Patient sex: F
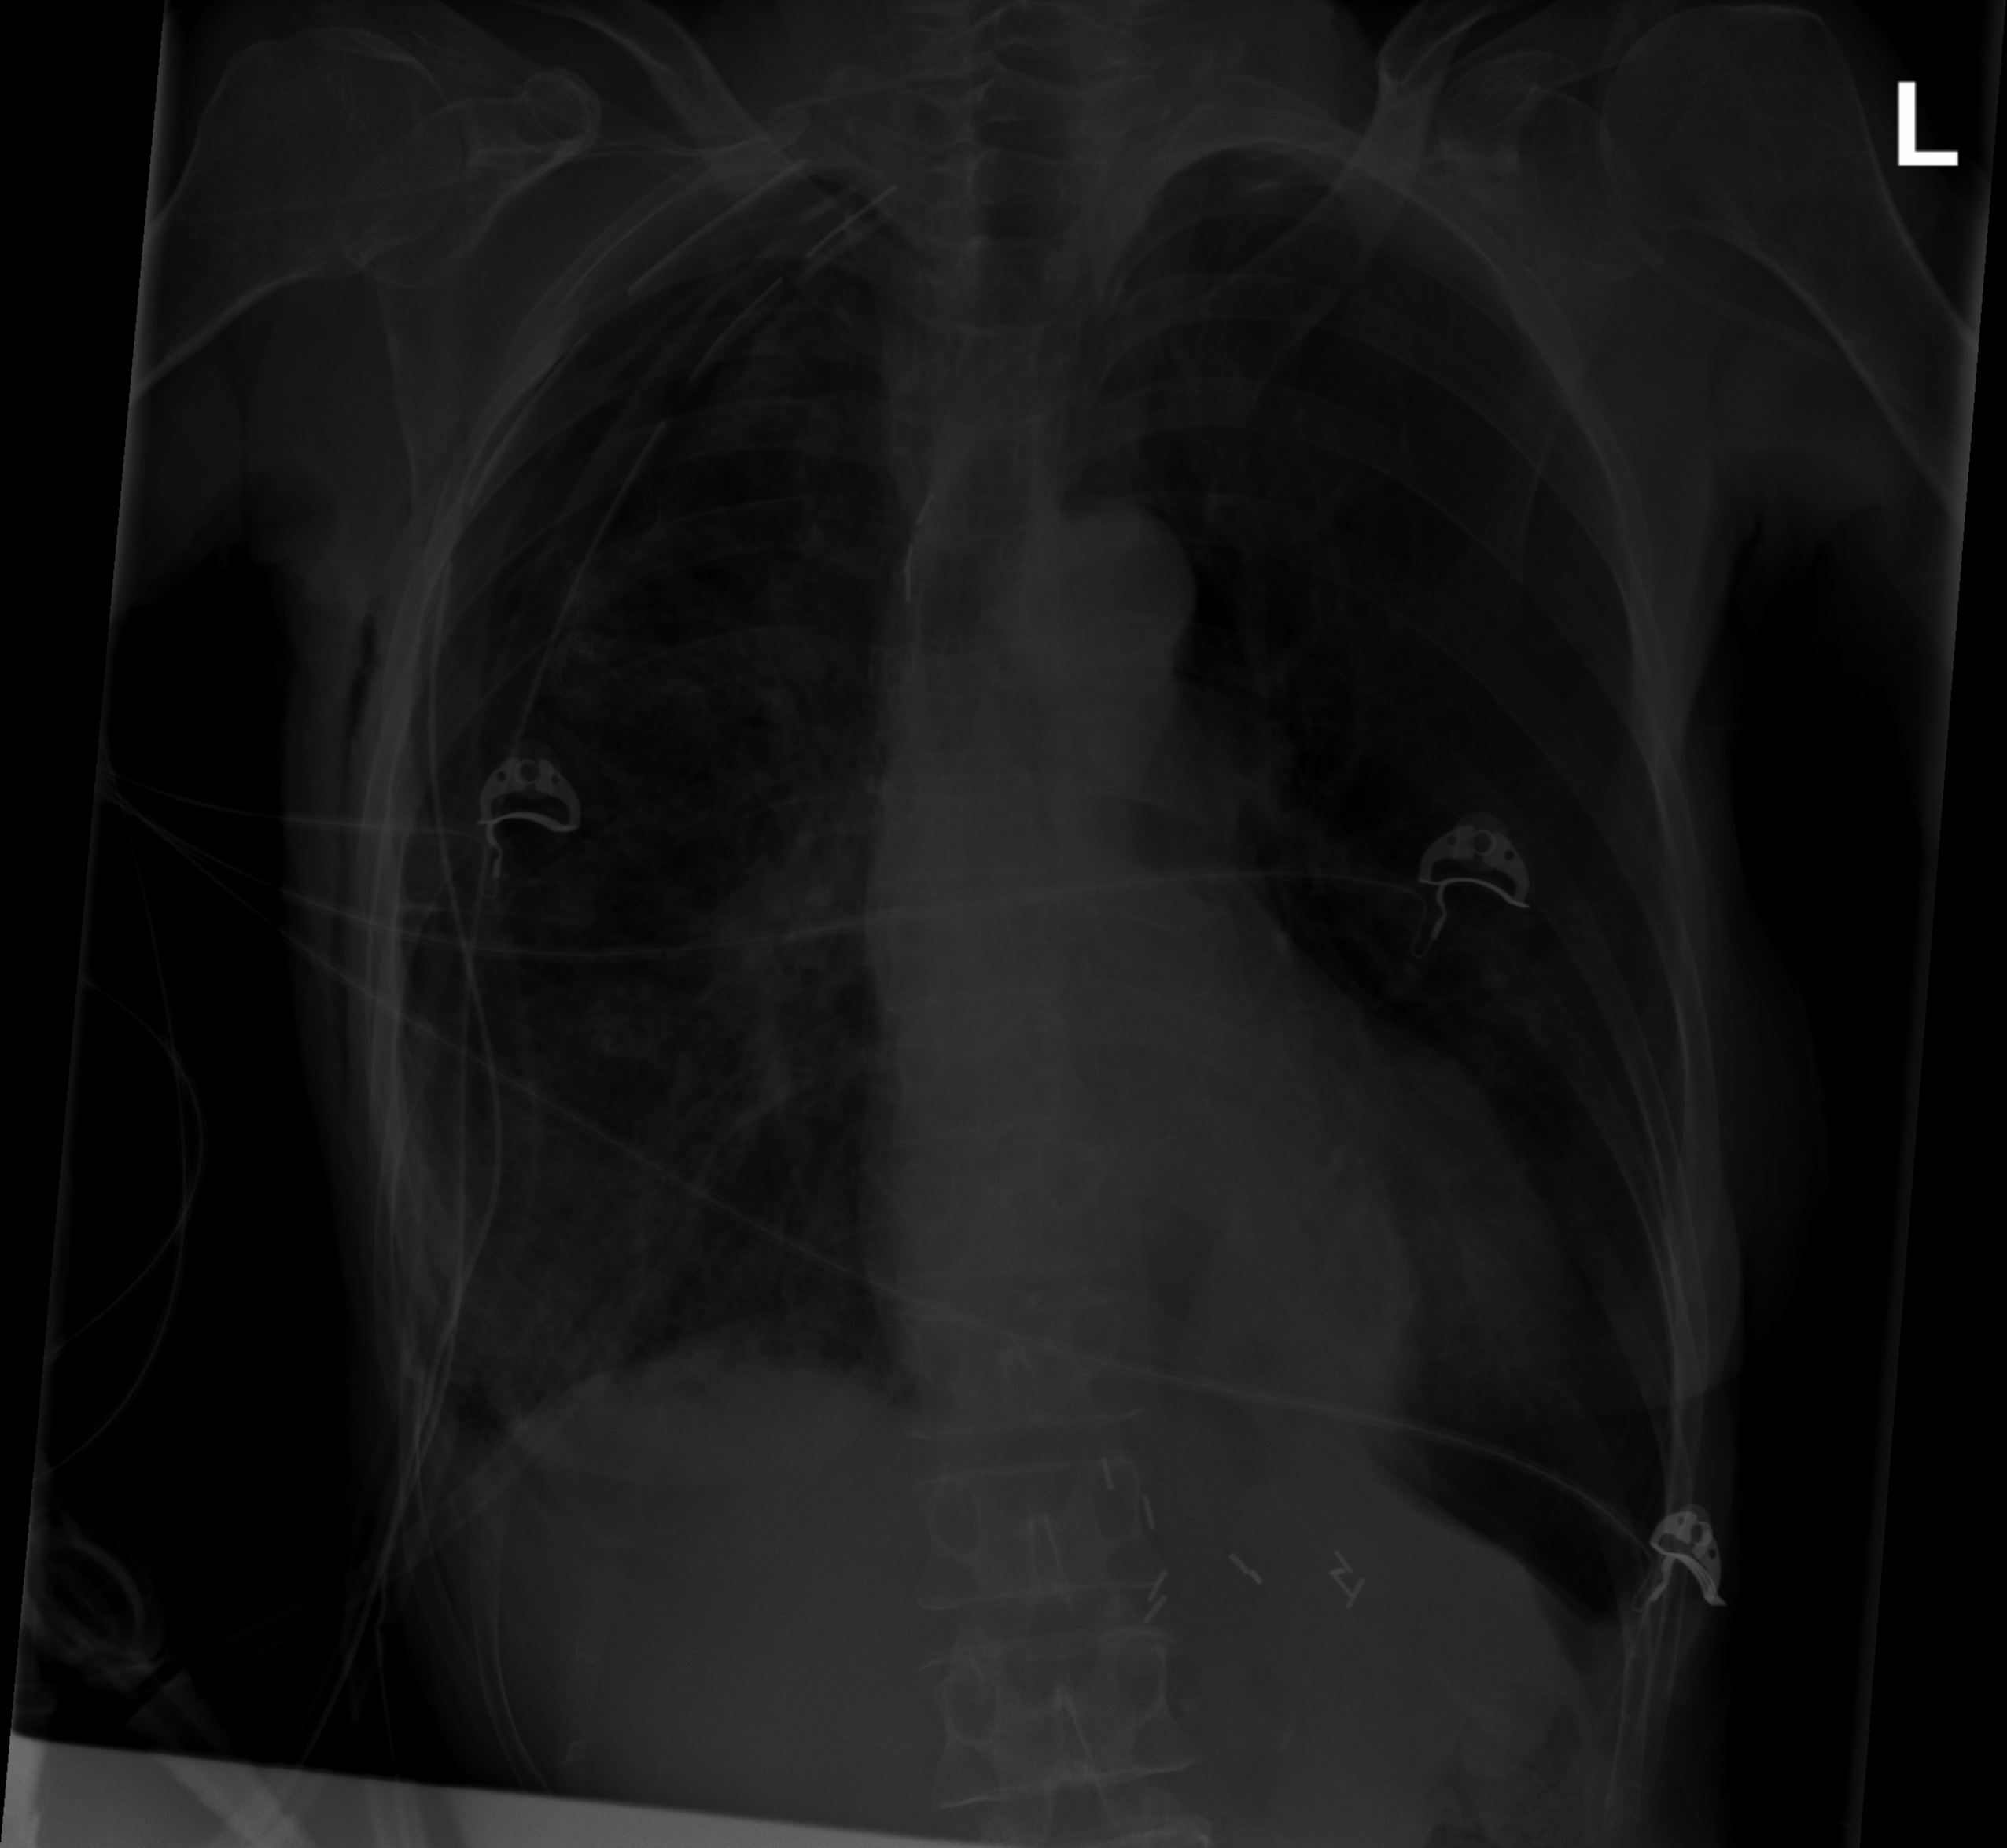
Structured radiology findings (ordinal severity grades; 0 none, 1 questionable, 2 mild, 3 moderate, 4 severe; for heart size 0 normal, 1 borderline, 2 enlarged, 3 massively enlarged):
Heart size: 0
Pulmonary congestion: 0
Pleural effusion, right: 0
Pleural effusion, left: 2
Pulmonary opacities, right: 0
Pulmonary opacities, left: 0
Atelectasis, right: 2
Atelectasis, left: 0